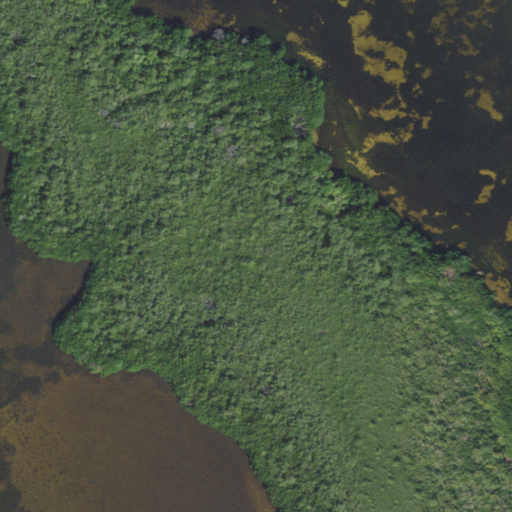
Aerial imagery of island in Florida named Big Smokehouse Key containing woody wetlands, open water, and herbaceous wetlands